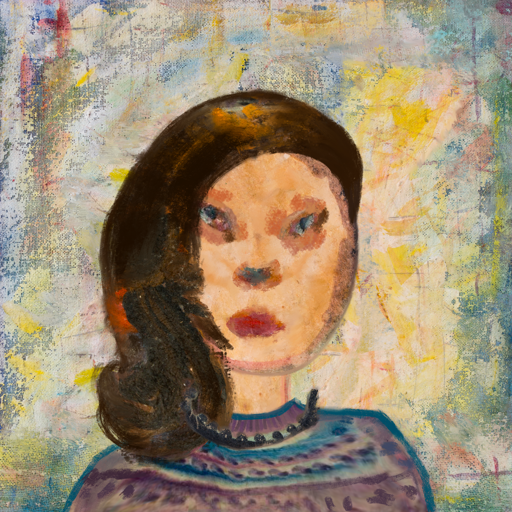
Background: Irani, Head And Neck Front: Childish, Face Front: Boggyland, Bust: HillGirl, Hair Front: Gypsy_Queen, Head Accessory: Blank, Second Necklace: Blank, Necklace: Childish, Baby: Blank